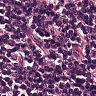
Metastatic tissue present: no